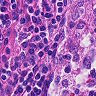
Metastatic tissue present: no